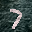
Label: 7